二年级 · 度量几何学
角。

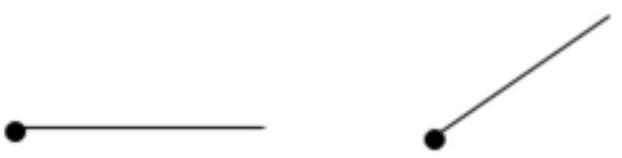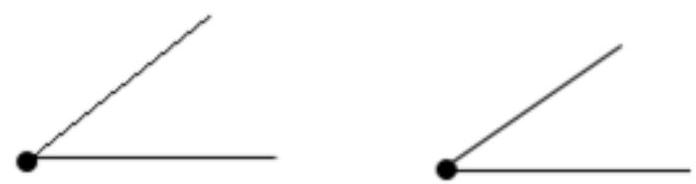
答案:
解析: